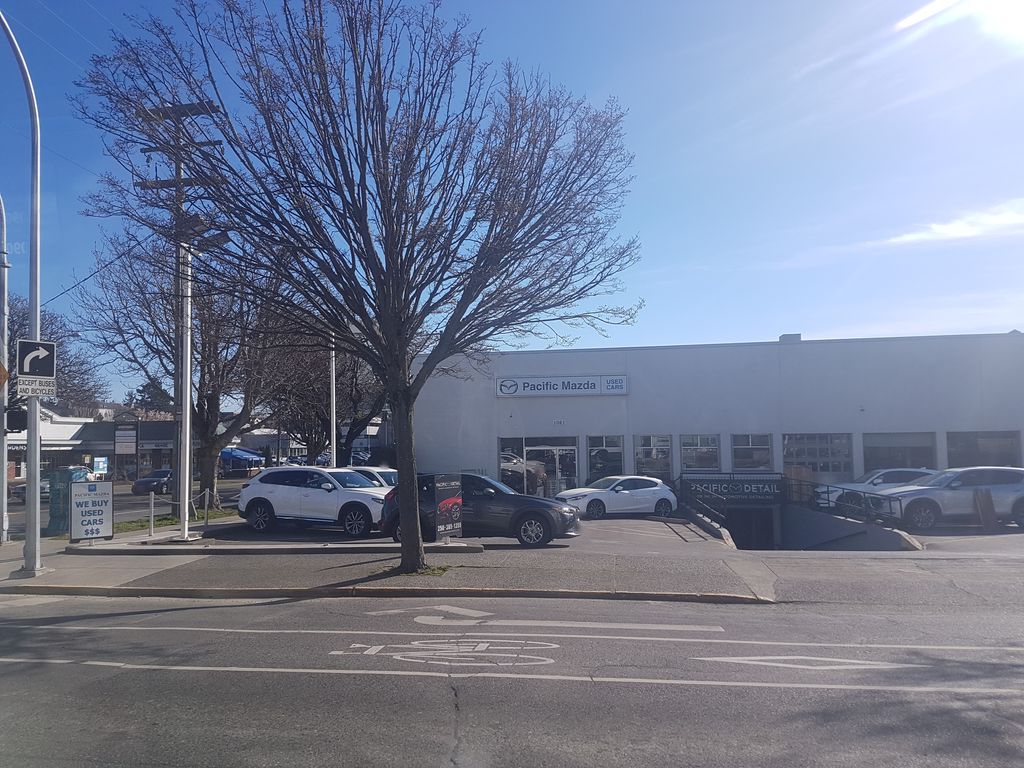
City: victoria